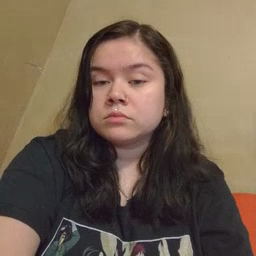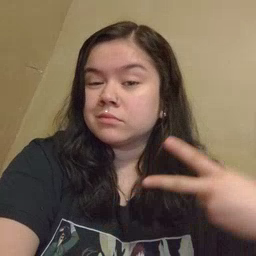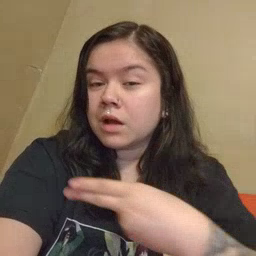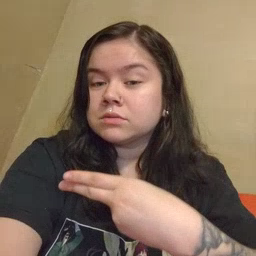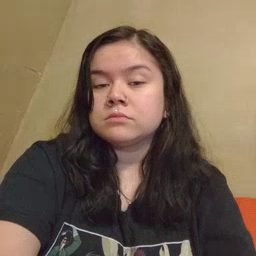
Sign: cut